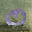
Label: 0